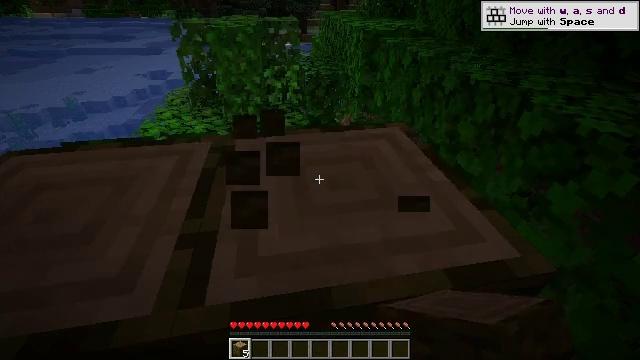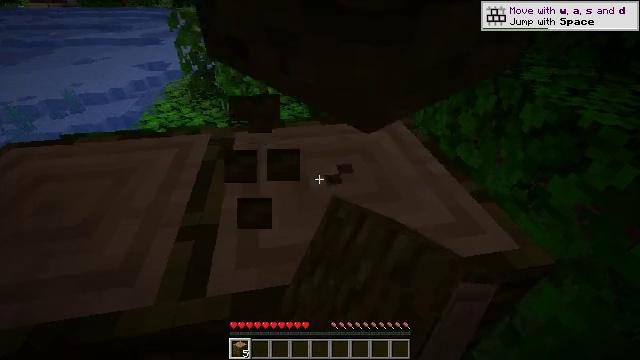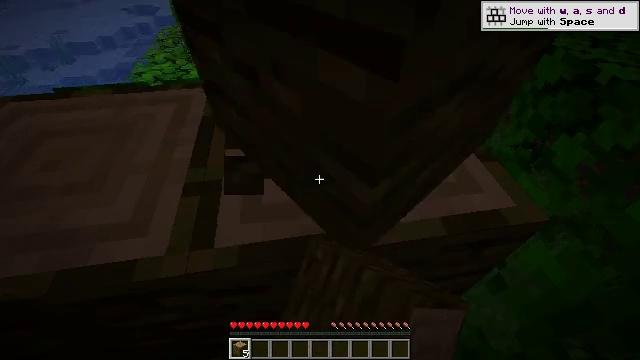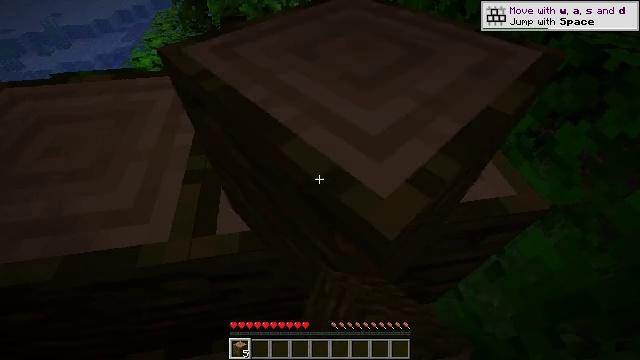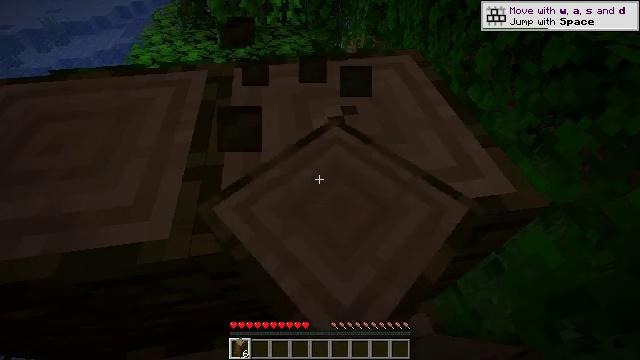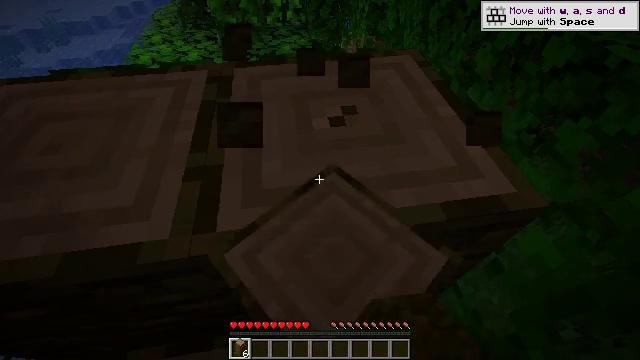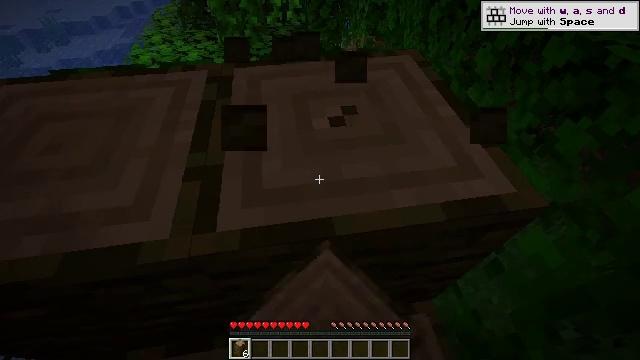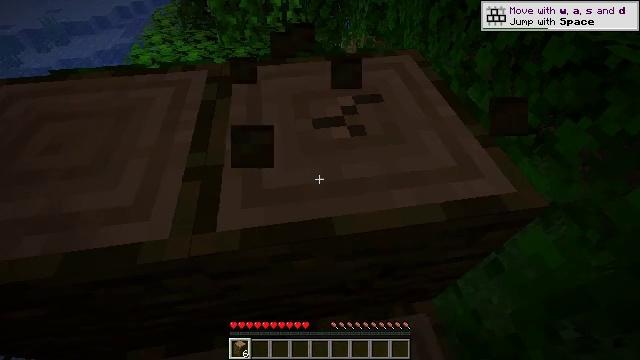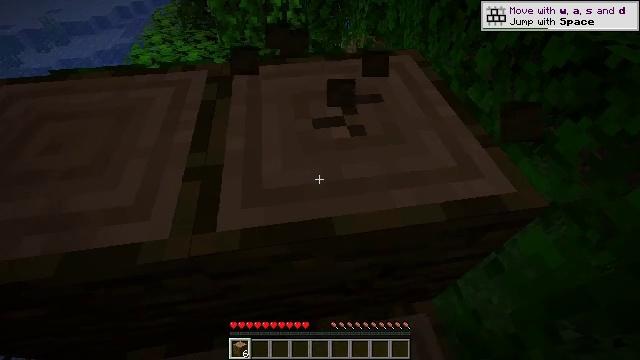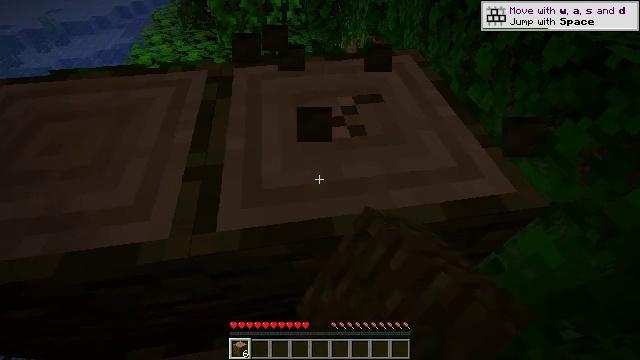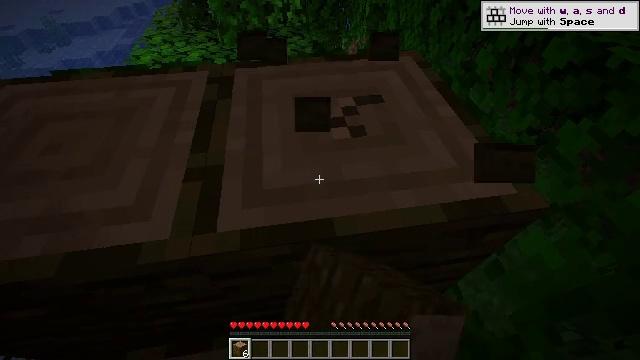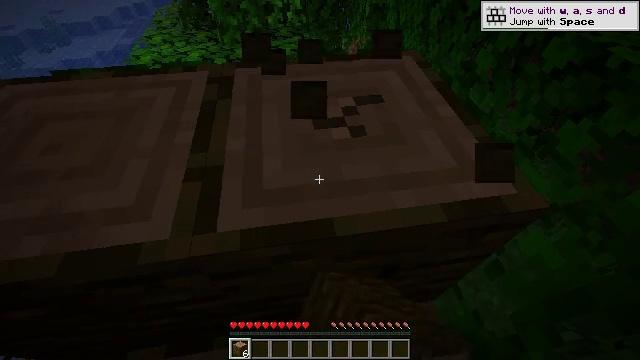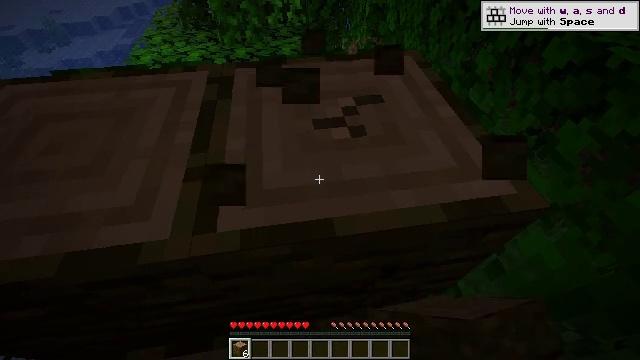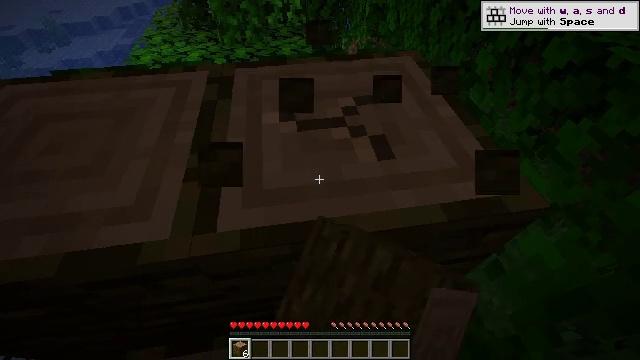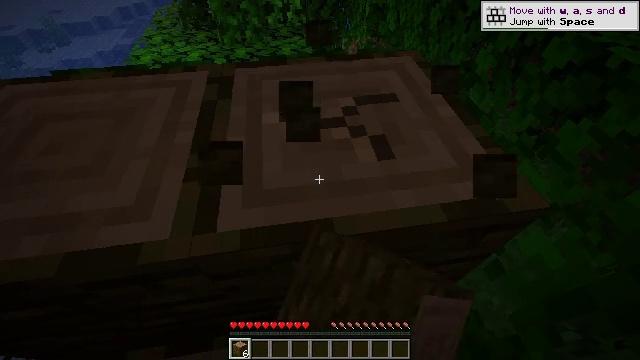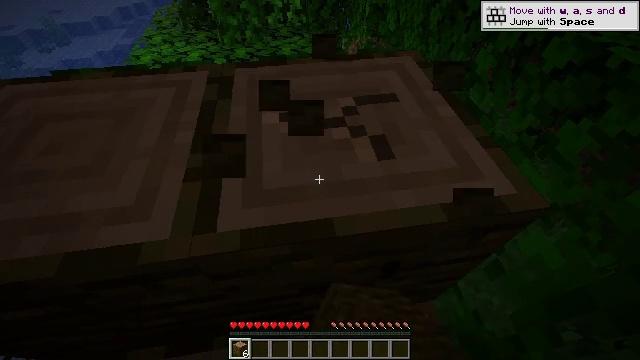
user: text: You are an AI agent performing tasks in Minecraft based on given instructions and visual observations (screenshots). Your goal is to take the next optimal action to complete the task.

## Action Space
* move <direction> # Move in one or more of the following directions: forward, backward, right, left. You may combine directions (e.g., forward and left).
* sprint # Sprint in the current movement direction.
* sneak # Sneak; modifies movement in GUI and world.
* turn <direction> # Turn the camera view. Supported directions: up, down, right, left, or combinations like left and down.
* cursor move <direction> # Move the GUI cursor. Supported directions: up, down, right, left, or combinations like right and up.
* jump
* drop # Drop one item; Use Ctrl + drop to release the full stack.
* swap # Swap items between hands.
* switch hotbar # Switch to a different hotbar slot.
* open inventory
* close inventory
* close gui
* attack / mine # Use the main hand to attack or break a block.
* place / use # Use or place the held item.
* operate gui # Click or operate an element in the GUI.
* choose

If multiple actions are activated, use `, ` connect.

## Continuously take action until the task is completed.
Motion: motion action
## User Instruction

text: Collect the jungle log for building.
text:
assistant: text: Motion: turn down, attack / mine
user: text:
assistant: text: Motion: turn down, attack / mine
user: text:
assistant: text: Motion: turn down, attack / mine
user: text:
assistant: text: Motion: attack / mine
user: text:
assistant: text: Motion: attack / mine
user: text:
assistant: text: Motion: attack / mine
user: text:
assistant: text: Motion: attack / mine
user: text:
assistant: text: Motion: attack / mine
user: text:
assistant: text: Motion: attack / mine
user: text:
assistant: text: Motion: attack / mine
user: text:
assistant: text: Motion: attack / mine
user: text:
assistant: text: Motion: attack / mine
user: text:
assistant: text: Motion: attack / mine
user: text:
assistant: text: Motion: attack / mine
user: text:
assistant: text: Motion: attack / mine
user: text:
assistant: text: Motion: attack / mine
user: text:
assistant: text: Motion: attack / mine
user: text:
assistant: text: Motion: attack / mine
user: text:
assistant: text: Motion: attack / mine
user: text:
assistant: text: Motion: attack / mine
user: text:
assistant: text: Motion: attack / mine
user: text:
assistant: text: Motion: attack / mine
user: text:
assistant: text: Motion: attack / mine
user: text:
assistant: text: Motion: attack / mine
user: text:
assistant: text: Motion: attack / mine
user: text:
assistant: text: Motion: attack / mine
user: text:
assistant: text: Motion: attack / mine
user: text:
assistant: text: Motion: attack / mine
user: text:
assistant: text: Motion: attack / mine
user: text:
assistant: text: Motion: attack / mine